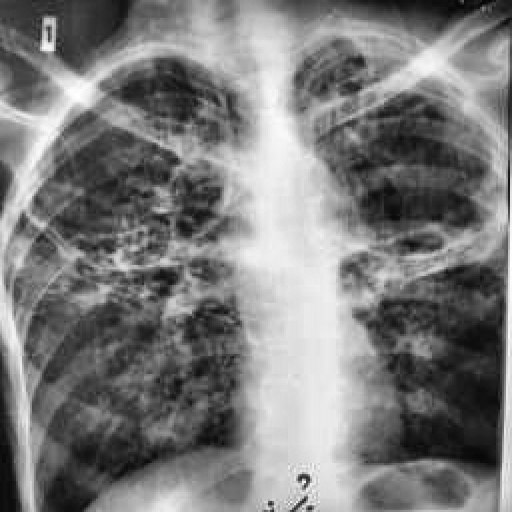
Finding: TUBERCULOSIS